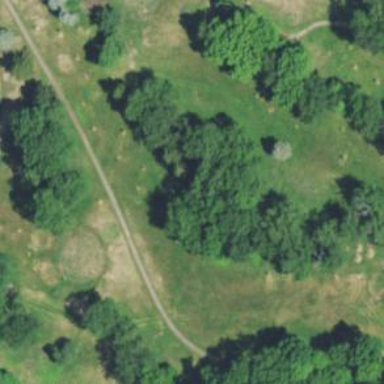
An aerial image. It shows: Golf fairway surrounded by grass.